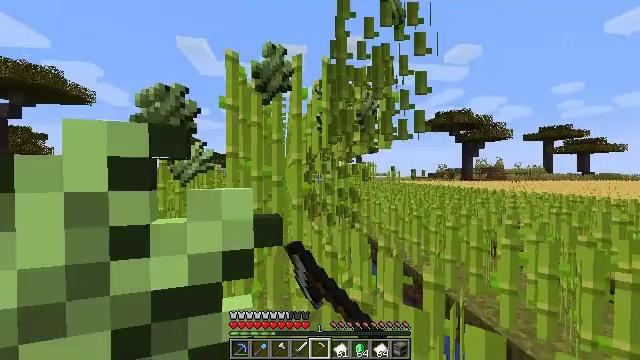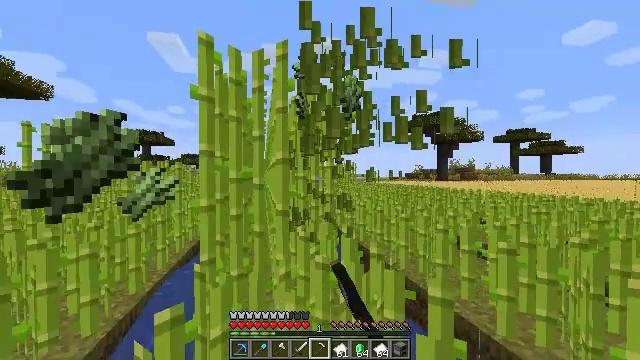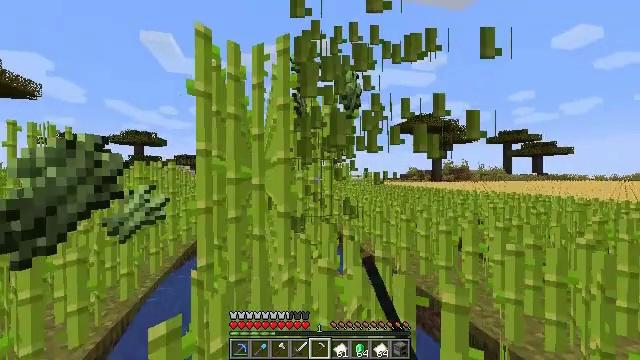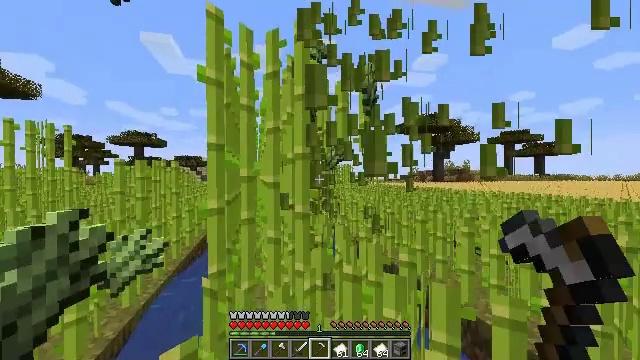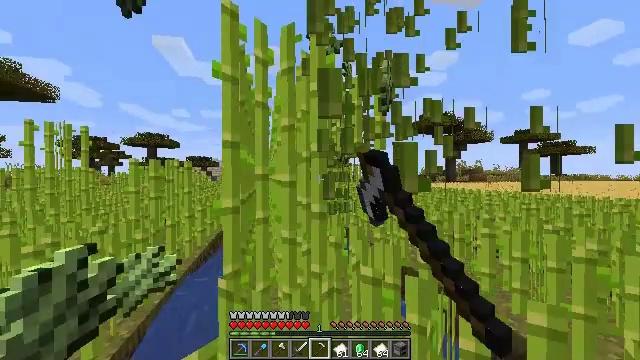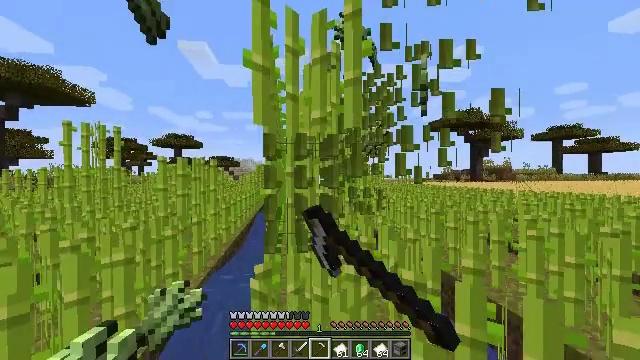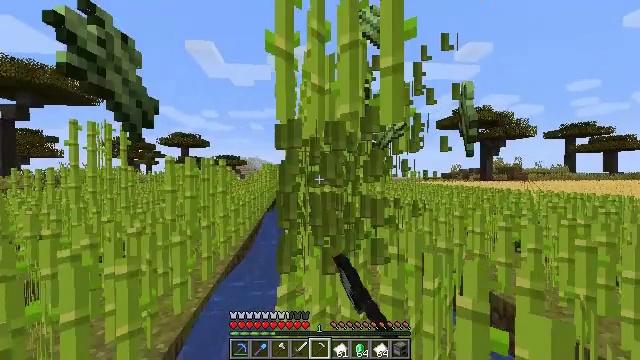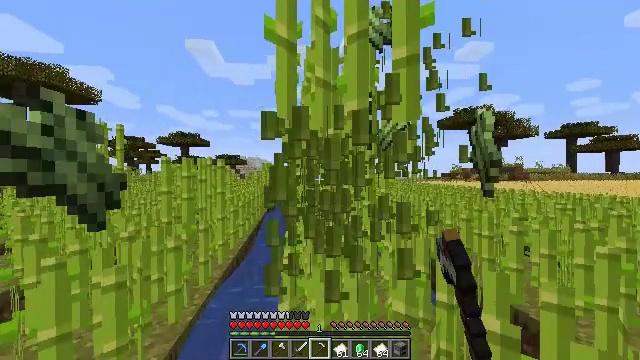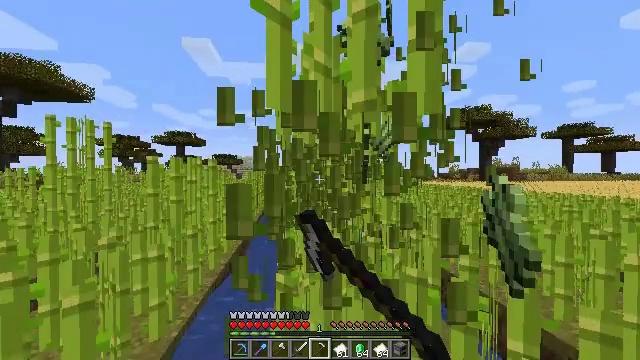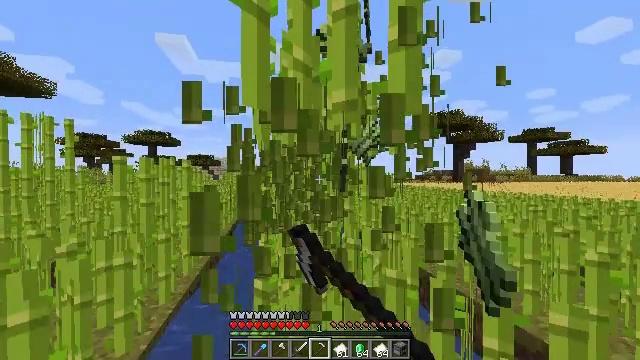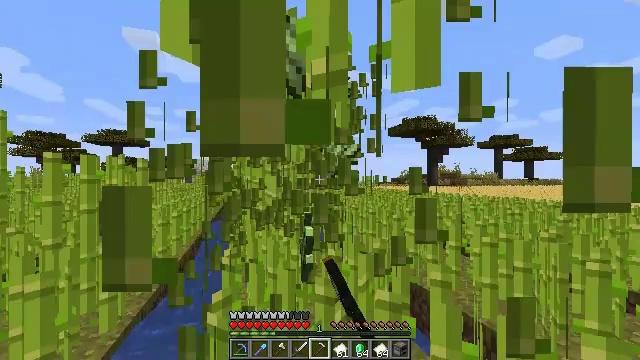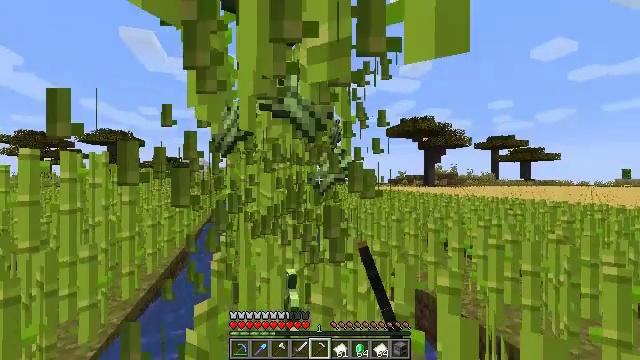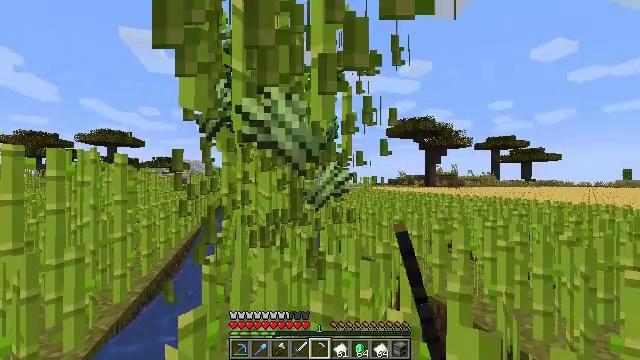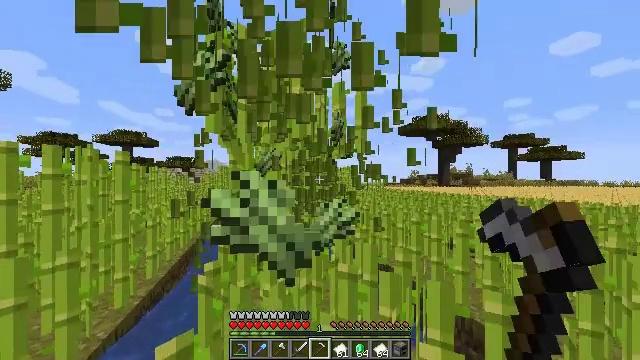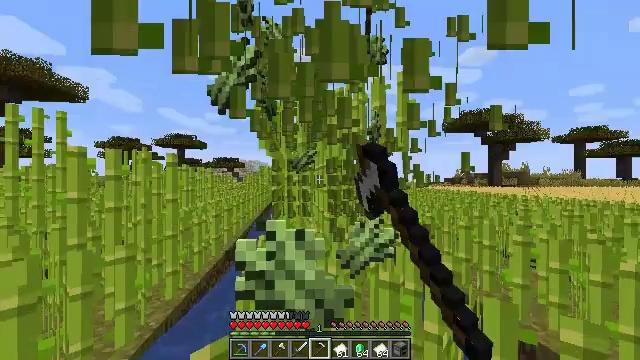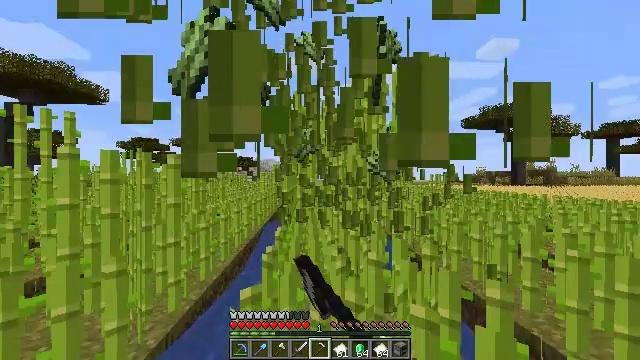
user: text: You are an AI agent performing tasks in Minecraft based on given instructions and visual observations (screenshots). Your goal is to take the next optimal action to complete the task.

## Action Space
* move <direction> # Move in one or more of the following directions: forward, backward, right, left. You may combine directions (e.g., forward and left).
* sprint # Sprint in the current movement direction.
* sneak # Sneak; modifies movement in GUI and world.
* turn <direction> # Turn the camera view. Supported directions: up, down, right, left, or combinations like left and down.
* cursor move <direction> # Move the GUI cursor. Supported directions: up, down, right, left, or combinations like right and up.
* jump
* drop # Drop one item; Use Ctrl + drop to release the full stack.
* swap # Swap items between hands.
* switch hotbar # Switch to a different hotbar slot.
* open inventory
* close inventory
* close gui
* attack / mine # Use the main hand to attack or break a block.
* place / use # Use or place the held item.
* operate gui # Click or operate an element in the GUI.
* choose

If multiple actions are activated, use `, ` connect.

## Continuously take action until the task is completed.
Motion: motion action
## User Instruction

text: Mine the sugar cane near rivers.
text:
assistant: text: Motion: move forward and move left, turn right, attack / mine
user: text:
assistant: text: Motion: move forward and move left, turn right, attack / mine
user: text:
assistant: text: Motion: move forward and move left, attack / mine
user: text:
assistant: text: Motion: move forward and move left, turn left, attack / mine
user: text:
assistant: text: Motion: move forward and move left, turn left, attack / mine
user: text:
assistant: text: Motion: move forward, turn left, attack / mine
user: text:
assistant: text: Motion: move forward, attack / mine
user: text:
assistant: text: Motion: move forward, attack / mine
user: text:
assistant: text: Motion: move forward, turn right, attack / mine
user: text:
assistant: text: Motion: move forward, turn right, attack / mine
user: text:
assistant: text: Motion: move forward, attack / mine
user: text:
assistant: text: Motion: move forward, attack / mine
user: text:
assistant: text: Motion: move forward, turn left, attack / mine
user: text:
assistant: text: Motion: move forward, turn left, attack / mine
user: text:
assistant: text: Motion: move forward, turn left, attack / mine
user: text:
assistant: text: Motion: move forward, attack / mine
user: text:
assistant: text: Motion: move forward, attack / mine
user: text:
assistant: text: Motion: move forward, turn right, attack / mine
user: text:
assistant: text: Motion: move forward, turn right, attack / mine
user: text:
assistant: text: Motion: move forward, turn right, attack / mine
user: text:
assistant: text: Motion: move forward, attack / mine
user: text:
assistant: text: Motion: move forward, attack / mine
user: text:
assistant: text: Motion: move forward, attack / mine
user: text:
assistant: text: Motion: move forward, turn left, attack / mine
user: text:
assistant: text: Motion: move forward, turn left, attack / mine
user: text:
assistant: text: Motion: move forward, attack / mine
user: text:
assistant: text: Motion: move forward, attack / mine
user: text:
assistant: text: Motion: move forward, turn right, attack / mine
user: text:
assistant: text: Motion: move forward, turn right, attack / mine
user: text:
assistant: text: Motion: move forward, turn right, attack / mine